Question: I need to design an Andorid layout that is given below, however I cannot handle positioning properly.

Here is the types of view parts and my constraints:
- - - - - -
I tried relative layout but I cannot handle the rightmost view (ie. F). So what should be the proper XML markup for this layout?
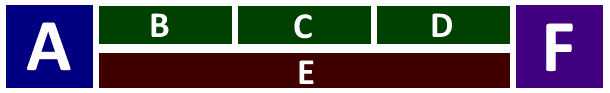
Answer: Fairly straightforward. Try something like this (I've left out the other stuff like height and width to save space):
'''
<RelativeLayout>
<ImageView
android:id="@+id/A"
android:layout_alignParentLeft="true" />
<ImageView
android:id="@+id/F"
android:layout_alignParentRight="true" />
<LinearLayout
android:id="@+id/container"
android:layout_toRightOf="@+id/A"
android:layout_toLeftOf="@+id/F"
android:orientation="horizontal"
android:weightSum="3" >
<TextView
android:id="@+id/B"
android:layout_weight="1" />
<TextView
android:id="@+id/C"
android:layout_weight="1" />
<TextView
android:id="@+id/D"
android:layout_weight="1" />
</LinearLayout>
<TextView
android:id="@+id/E"
android:layout_toRightOf="@+id/A"
android:layout_toLeftOf="@+id/F"
android:layout_below="@+id/container" />
</RelativeLayout>
'''